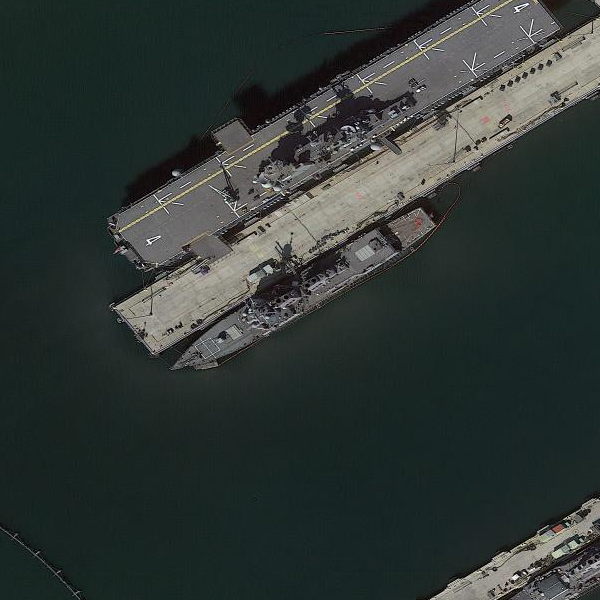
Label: destroyer